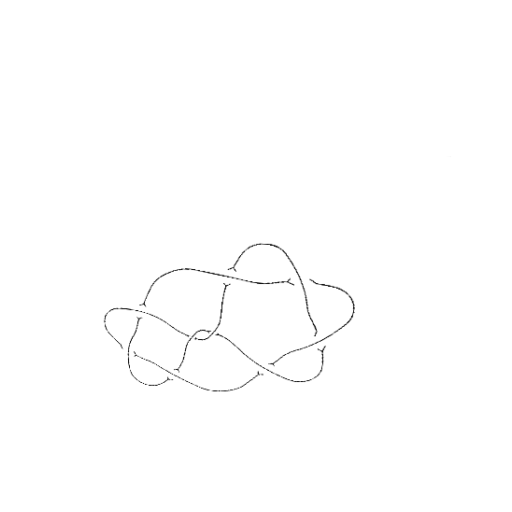
Crossing number: 9